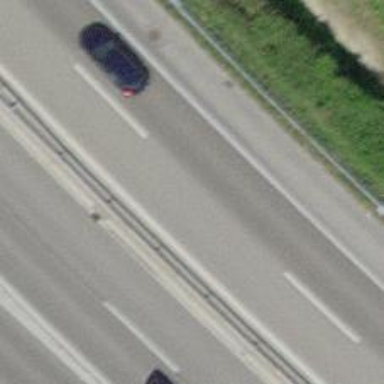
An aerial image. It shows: Motorway.